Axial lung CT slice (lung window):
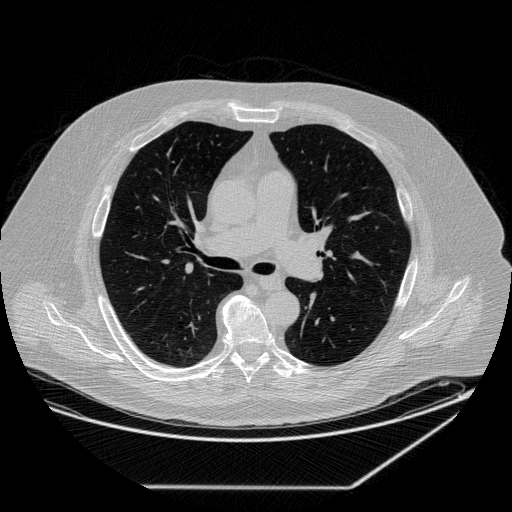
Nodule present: no